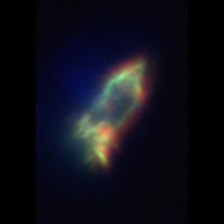
Taxon: Ciliates
Group: Other